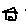
Label: house